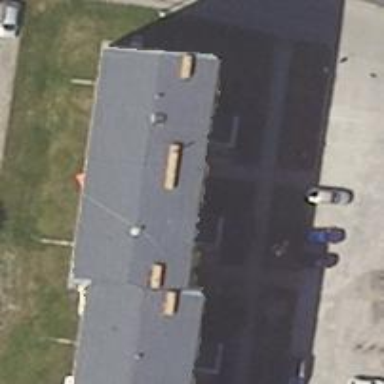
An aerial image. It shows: Clothing store.